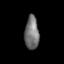
Tissue: lung
Cell type: T cells
Senescence score: 0.2402
Nuclear area (px): 461
Mean DAPI intensity: 116.232